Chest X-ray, PA view. Patient: 54 years old, sex M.
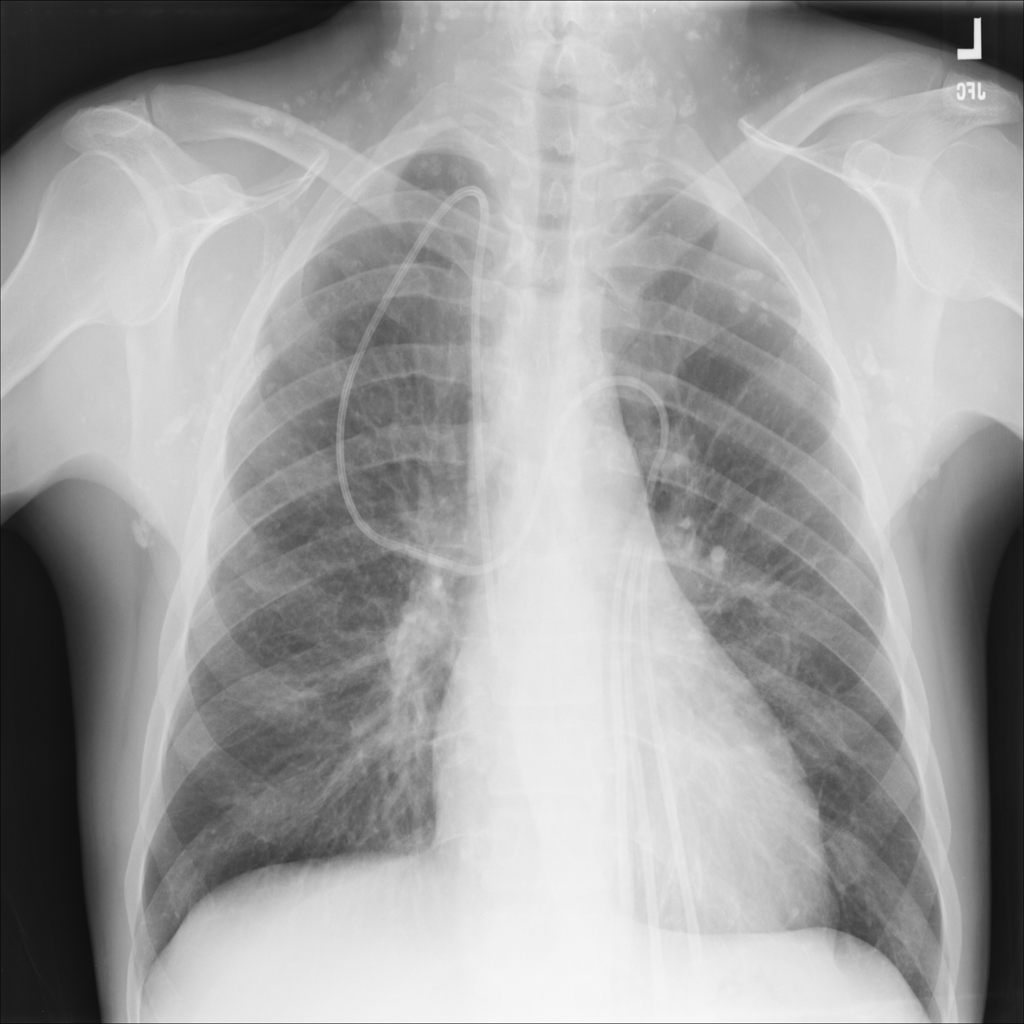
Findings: Nodule